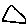
Label: triangle